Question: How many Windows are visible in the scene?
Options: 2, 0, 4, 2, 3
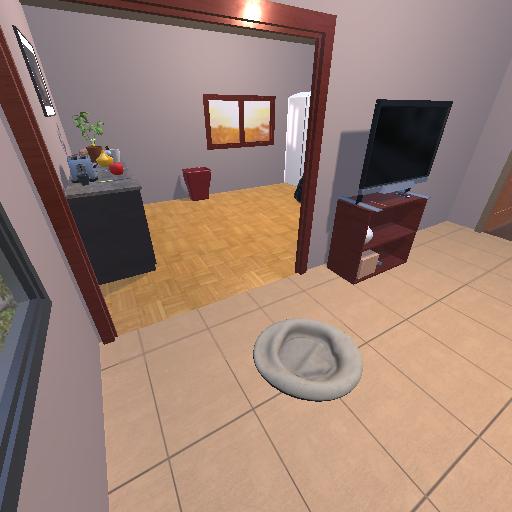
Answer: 2